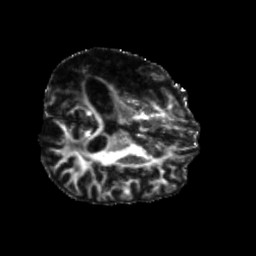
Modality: FA
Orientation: axial
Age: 55
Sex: male
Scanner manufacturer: siemens
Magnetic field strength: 3 T
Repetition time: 5.25 s
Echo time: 0.08 s